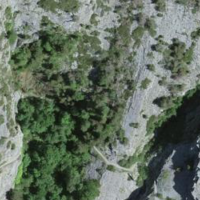
EUNIS habitat code: 52
Species observed at this site:
Prunus mahaleb